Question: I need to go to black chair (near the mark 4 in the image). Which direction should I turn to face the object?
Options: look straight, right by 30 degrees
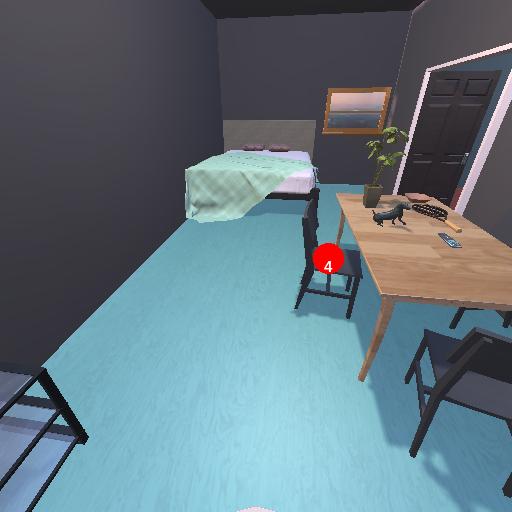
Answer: look straight